Breast ultrasound image
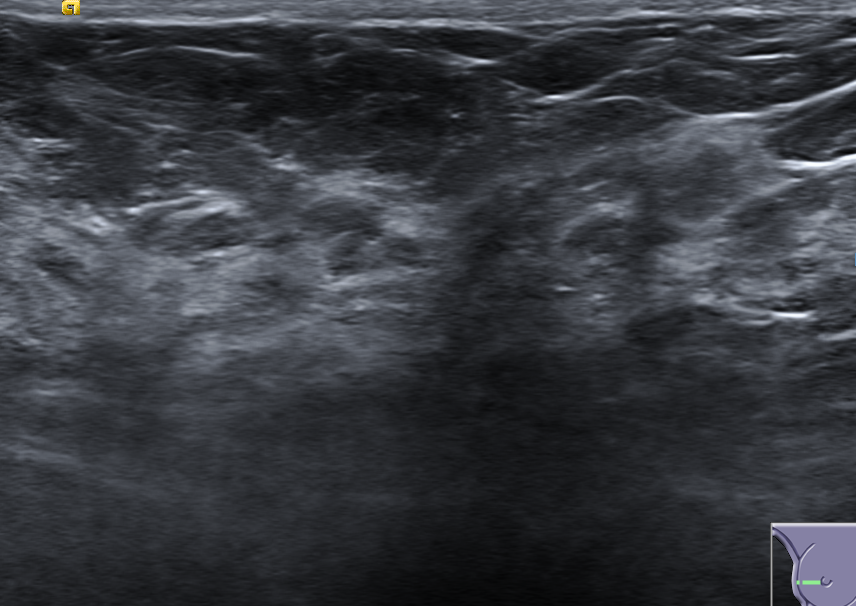
Diagnosis: normal